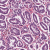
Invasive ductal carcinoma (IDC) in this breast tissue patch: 1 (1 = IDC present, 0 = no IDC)